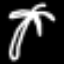
Label: palm tree